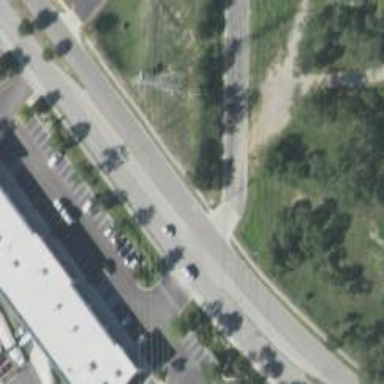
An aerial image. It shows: Secondary link road with asphalt surface.